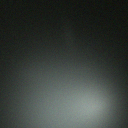
Screen state: off